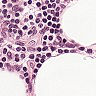
Metastatic tissue present: no